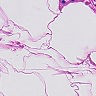
Metastatic tissue present: no